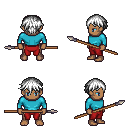
a pixel art fantasy rpg character, male body template, human, dark skin, teal long-sleeve shirt, red pants, white short bangs hairstyle, spear, four views (front, back, left, right), 2x2 character sprite sheet, small pixel art, hard edges, no anti-aliasing